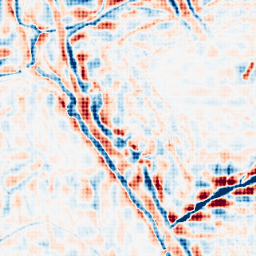
Category: wavelet
Decomposition family: wavelet_dwt
Decomposition parameters: wavelet: db4
level: 4
Upsampling method: sinc_hamming
Upsampling parameters: scale: 8
kernel_size: 8
Upsampling scale: 8